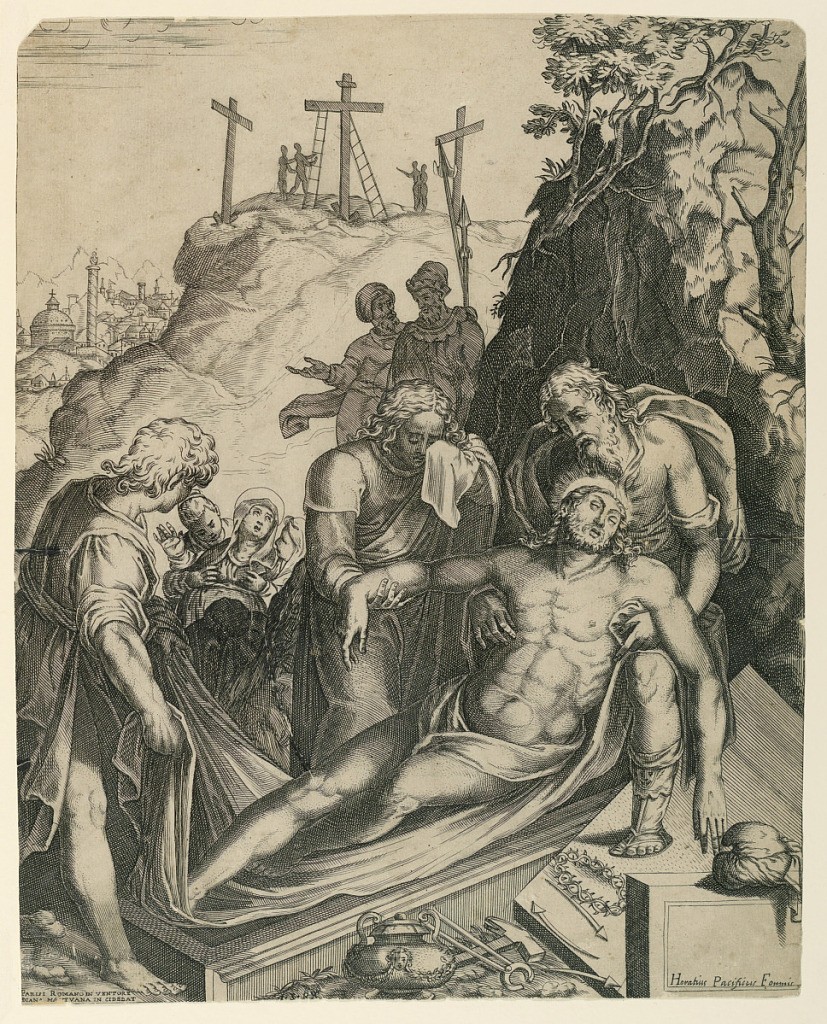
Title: The Entombment
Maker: Diana Mantuana, Italian, ca. 1547 - 1588
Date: ca. 1588
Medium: Engraving on laid paper
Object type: Print
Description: The body of Christ is lifted by two disciples into the tomb. In mid-distance, six figures against the calvary and Jerusalem in background. Inscribed, lower left: "PARISI R OMANO INVENTORE / DIANA MATVANA INCIDEBAT"; lower right: "HORATIUS PACIFICUS FARNIS". Cut within platemark.